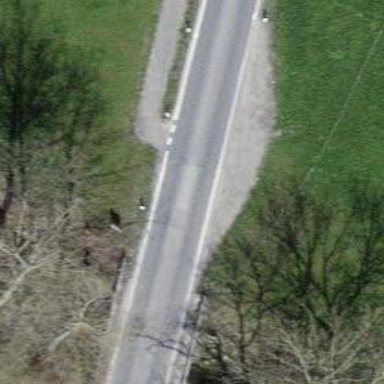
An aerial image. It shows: Unclassified road with asphalt surface.